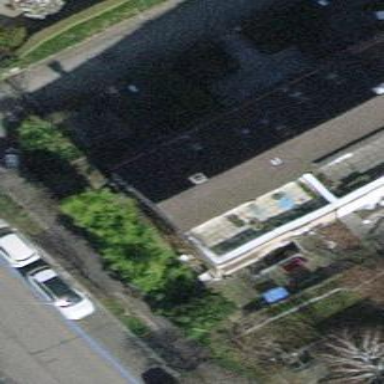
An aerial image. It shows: Terrace building.